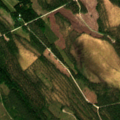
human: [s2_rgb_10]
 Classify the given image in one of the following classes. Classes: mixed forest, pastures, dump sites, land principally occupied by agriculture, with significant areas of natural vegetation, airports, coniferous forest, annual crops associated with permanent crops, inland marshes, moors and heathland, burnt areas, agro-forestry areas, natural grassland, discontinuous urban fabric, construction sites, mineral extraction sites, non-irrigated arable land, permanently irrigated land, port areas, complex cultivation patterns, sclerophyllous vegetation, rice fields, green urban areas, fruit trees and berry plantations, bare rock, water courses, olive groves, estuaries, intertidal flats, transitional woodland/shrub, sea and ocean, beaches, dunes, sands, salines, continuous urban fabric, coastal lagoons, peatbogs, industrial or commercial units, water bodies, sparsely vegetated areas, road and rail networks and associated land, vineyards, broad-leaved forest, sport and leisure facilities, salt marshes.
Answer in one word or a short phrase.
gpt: coniferous forest, mixed forest, transitional woodland/shrub